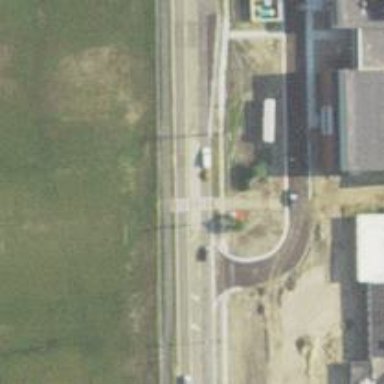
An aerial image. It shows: Cycleway.